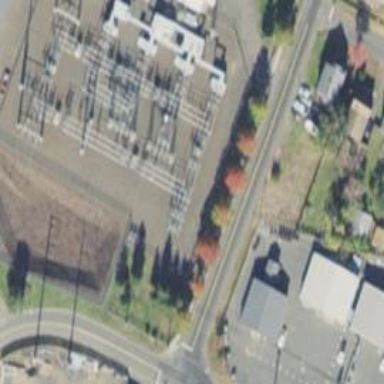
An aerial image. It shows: Switch for power supply.